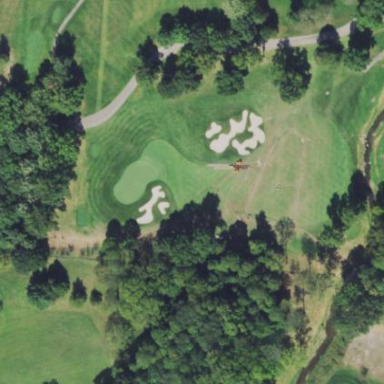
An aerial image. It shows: Golf rough area.